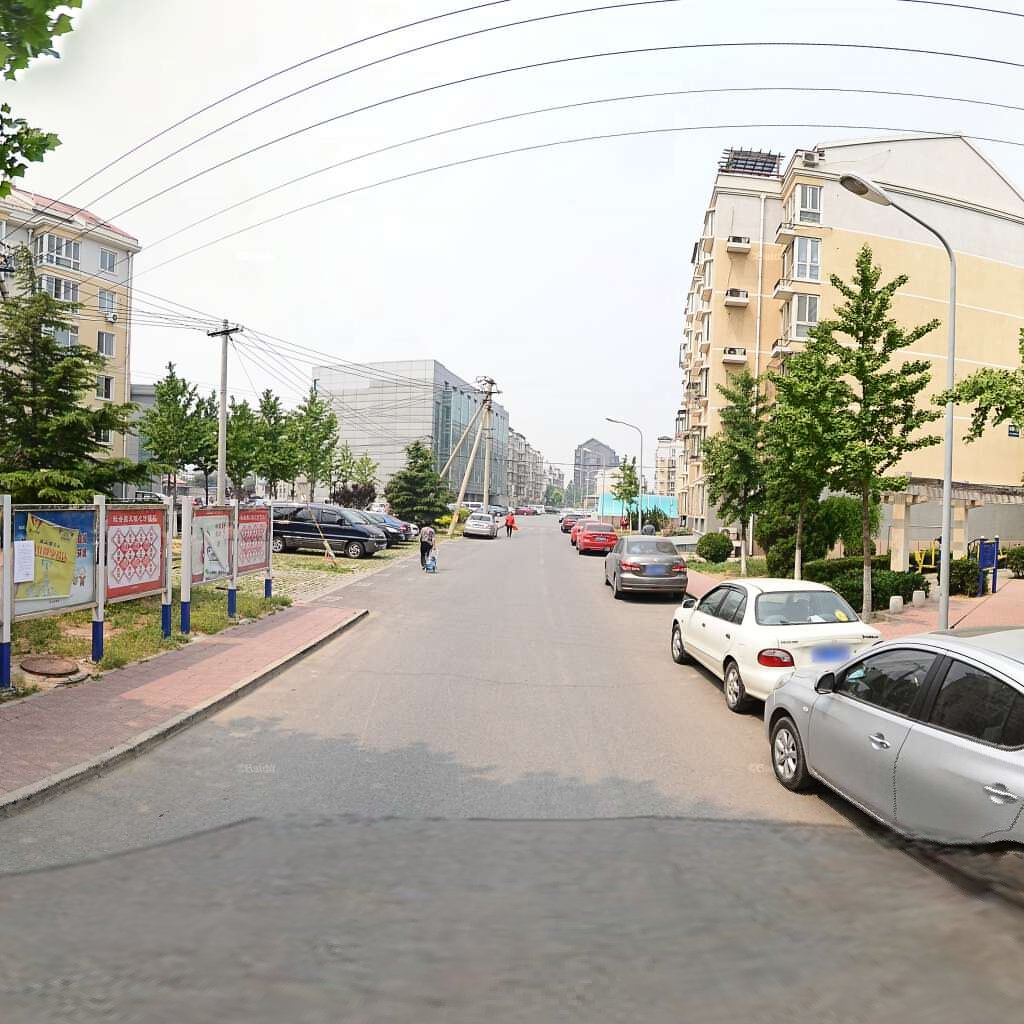
Region: Haidian
Road damage annotations: transverse crack